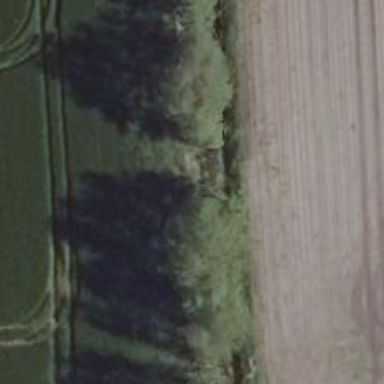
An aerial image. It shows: Row of trees in natural setting.